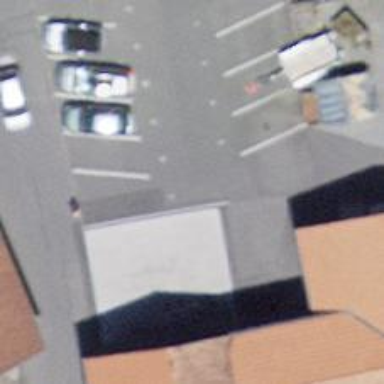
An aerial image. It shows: Parking aisle designated as service road.